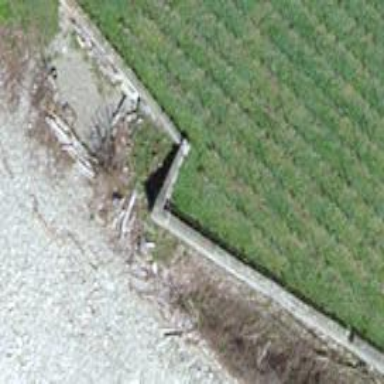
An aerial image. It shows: Retaining wall.